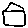
Label: house